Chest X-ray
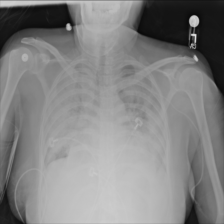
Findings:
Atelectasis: negative
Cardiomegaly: negative
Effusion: negative
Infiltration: positive
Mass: negative
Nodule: negative
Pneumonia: negative
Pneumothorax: negative
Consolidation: negative
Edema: negative
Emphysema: negative
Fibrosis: negative
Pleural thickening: negative
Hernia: negative